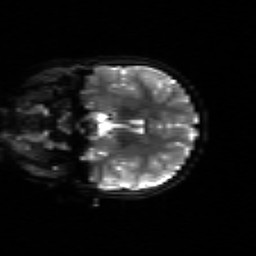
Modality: sbref
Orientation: coronal
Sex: female
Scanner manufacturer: siemens
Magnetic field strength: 3 T
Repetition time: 5 s
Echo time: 0.071 s